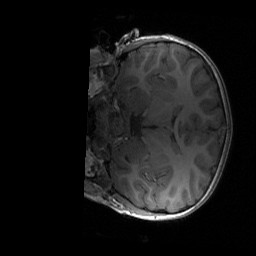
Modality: T1w
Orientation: coronal
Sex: female
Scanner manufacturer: siemens
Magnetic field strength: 3 T
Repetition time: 1.9 s
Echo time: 0.00243 s